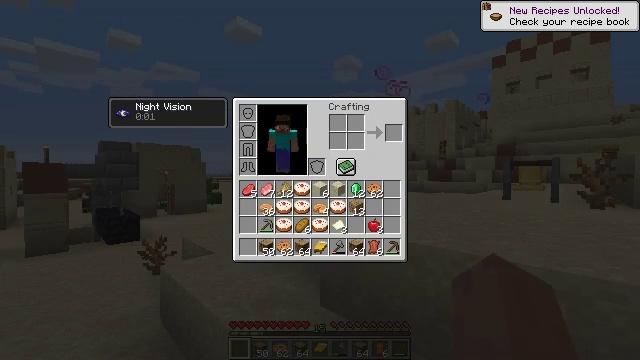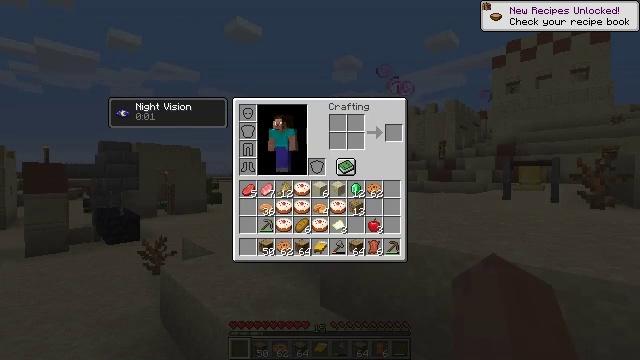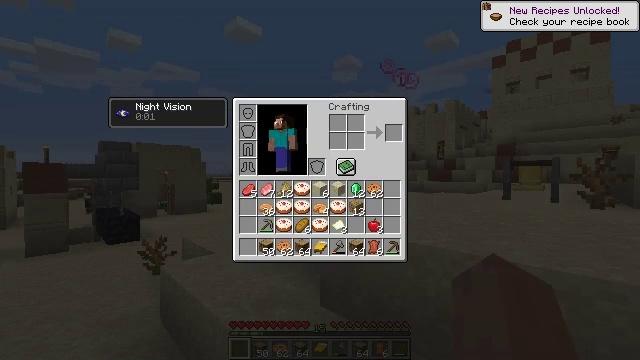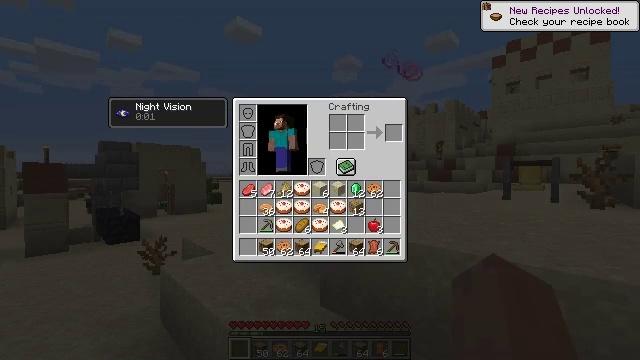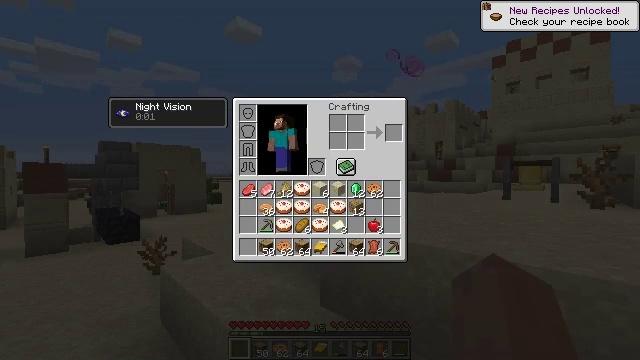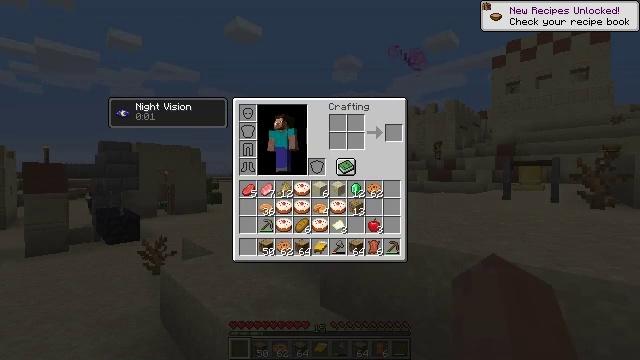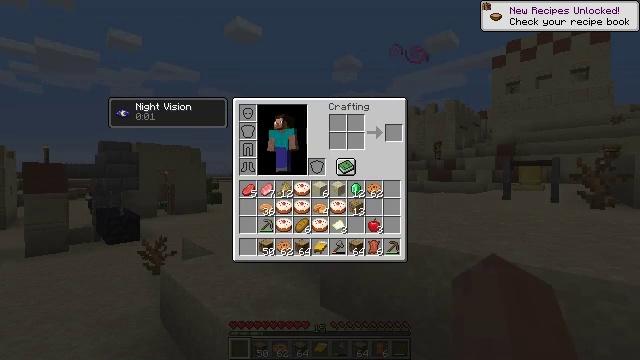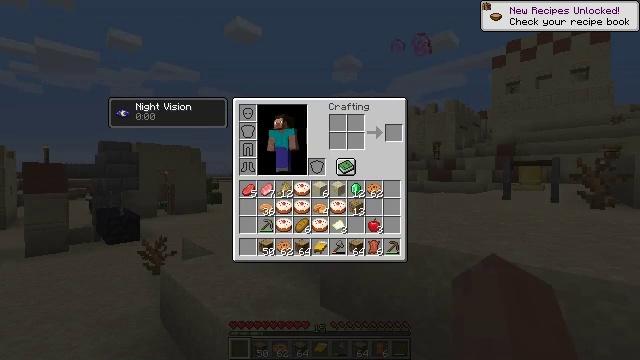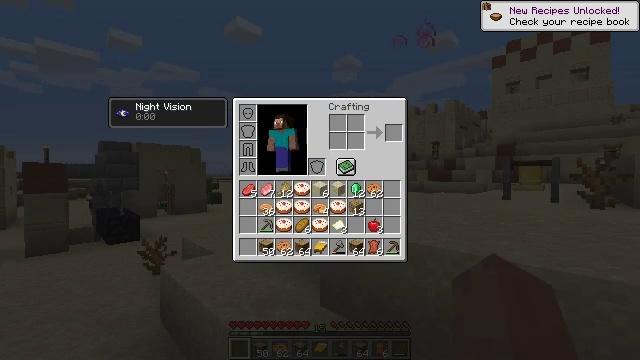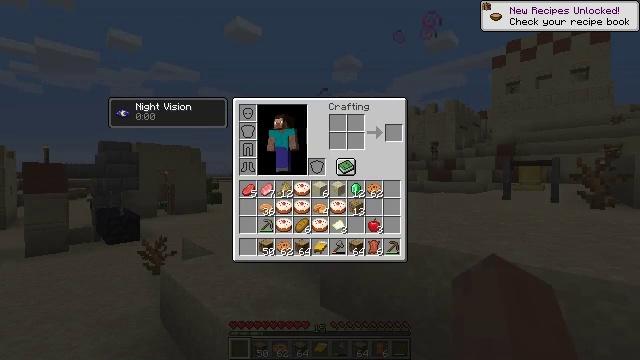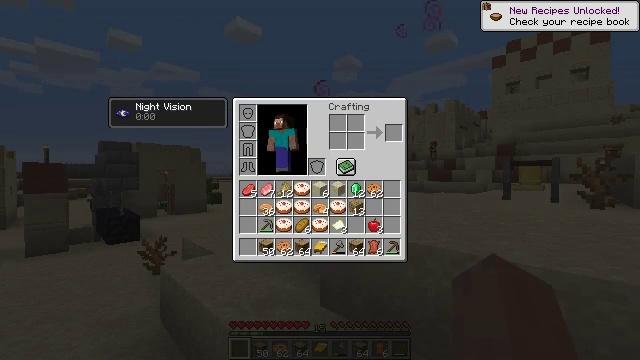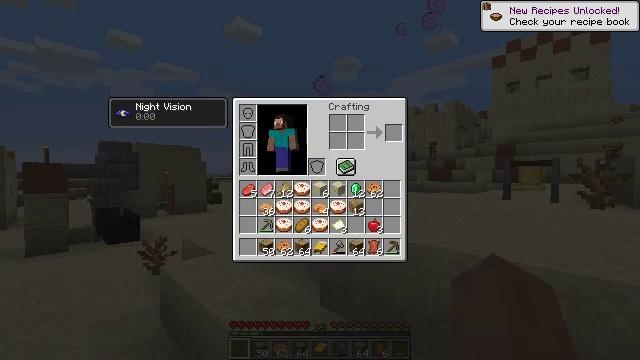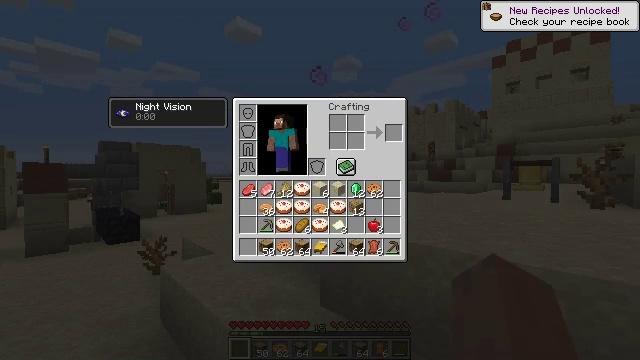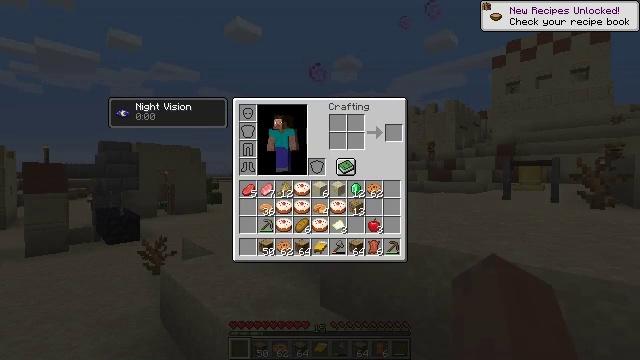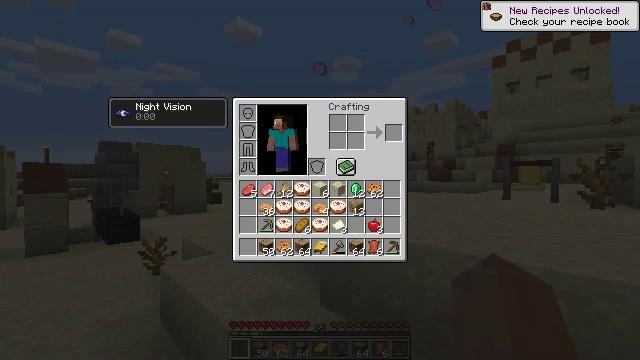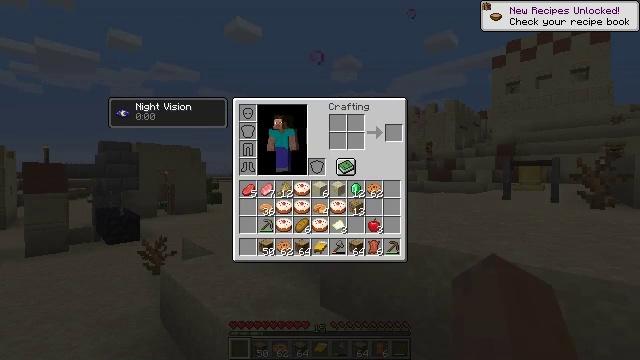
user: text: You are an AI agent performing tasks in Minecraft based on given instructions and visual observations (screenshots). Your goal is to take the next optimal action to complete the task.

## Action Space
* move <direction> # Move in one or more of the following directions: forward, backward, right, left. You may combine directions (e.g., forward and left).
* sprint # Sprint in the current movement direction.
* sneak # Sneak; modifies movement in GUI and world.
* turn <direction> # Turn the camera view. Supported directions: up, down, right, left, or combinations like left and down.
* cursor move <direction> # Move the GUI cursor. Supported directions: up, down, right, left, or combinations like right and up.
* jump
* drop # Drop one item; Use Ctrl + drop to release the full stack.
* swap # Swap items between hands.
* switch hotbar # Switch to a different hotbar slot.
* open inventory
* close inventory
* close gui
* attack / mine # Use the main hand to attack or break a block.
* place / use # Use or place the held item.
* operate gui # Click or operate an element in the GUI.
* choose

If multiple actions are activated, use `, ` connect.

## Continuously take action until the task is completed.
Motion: motion action
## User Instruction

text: Craft the suspicious stew with mushrooms, a bowl, and flowers.
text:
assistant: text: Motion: cursor move left and up
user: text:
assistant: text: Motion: no_op
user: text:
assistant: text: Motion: no_op
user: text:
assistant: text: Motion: no_op
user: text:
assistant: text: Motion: cursor move right
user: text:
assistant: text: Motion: cursor move right
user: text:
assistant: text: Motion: cursor move right
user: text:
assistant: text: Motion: no_op
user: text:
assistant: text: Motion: no_op
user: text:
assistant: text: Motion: no_op
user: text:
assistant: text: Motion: no_op
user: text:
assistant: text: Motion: cursor move down
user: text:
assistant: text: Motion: no_op
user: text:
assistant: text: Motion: no_op
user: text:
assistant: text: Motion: no_op
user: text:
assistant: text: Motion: no_op
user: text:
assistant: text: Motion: no_op
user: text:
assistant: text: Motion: no_op
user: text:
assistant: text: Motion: no_op
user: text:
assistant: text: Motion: close gui
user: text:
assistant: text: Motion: no_op
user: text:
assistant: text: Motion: no_op
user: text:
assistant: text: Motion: no_op
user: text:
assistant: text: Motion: move forward, jump
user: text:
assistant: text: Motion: move forward, jump
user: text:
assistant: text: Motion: move forward, jump
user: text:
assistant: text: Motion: move forward, turn left and down, jump
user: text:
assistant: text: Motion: move forward, jump
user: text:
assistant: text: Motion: move forward, jump
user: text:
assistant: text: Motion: move forward, jump